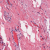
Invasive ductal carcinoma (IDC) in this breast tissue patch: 0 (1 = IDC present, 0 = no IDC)